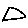
Label: triangle